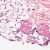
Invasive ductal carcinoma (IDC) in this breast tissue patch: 0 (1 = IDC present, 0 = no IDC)